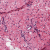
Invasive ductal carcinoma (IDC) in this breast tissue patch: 0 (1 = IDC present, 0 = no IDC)